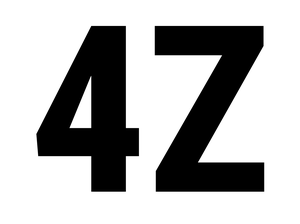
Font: Roboto_Condensed_ExtraBold